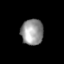
Tissue: lung
Cell type: Epithelial cells
Senescence score: 0.2282
Nuclear area (px): 565
Mean DAPI intensity: 149.191